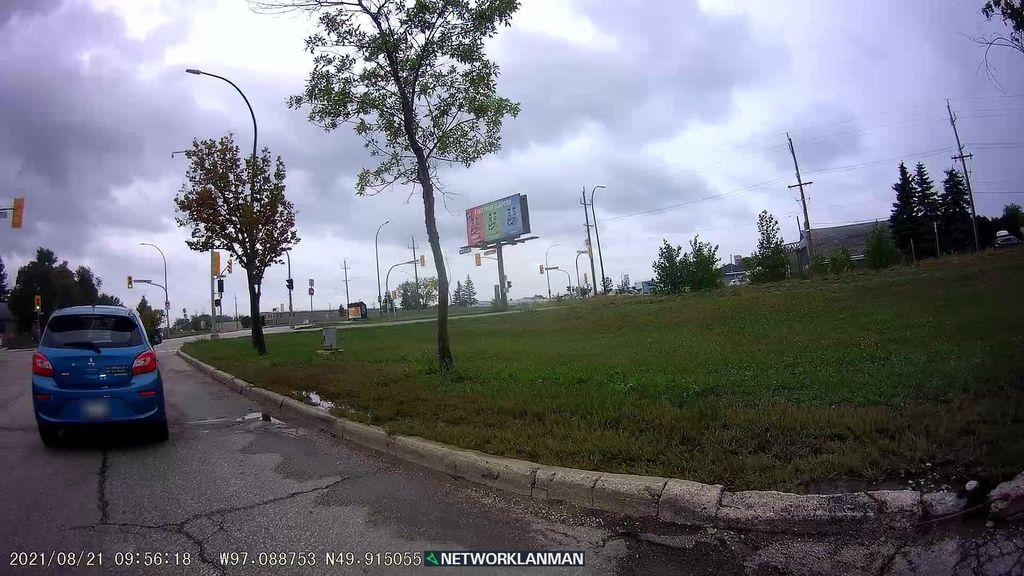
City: winnipeg